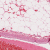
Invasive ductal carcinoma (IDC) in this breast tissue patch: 0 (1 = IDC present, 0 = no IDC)